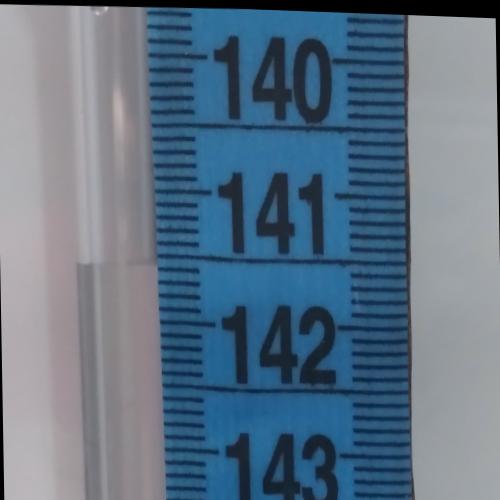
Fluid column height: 141.6 cm